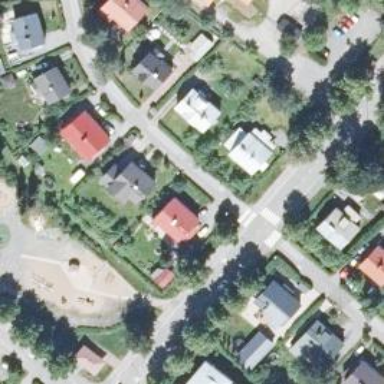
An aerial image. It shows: Residential area.